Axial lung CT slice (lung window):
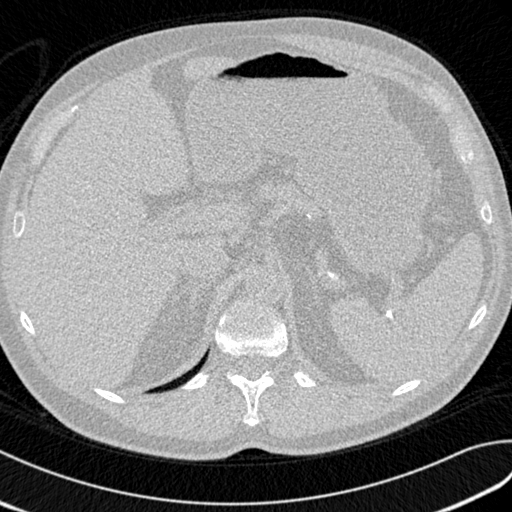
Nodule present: no